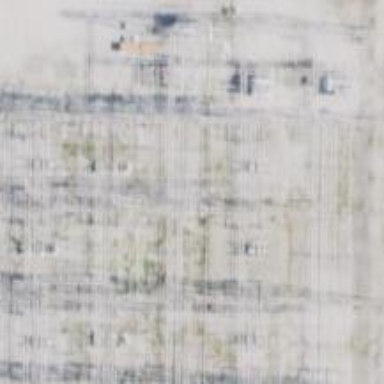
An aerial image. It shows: Switch for power supply.